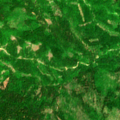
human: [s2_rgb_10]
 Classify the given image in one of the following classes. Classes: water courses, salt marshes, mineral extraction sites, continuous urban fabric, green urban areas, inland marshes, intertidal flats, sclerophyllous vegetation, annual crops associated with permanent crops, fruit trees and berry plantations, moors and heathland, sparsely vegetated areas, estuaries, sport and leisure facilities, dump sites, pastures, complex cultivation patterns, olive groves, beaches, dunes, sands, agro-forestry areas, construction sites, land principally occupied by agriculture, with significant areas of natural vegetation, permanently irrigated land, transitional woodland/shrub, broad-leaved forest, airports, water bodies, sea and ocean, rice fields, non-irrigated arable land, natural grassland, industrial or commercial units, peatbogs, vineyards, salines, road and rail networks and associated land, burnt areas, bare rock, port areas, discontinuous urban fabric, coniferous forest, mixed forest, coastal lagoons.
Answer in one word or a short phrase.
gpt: broad-leaved forest, transitional woodland/shrub